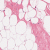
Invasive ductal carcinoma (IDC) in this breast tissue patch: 0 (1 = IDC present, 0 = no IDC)